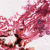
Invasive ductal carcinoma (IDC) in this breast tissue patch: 0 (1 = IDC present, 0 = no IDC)